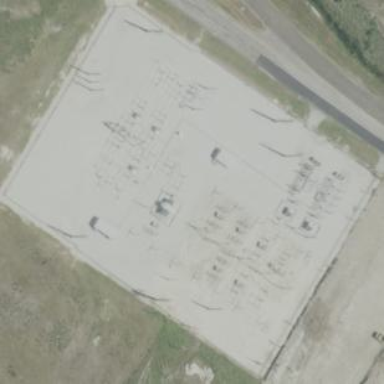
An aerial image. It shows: Fence surrounds transmission level power substation.